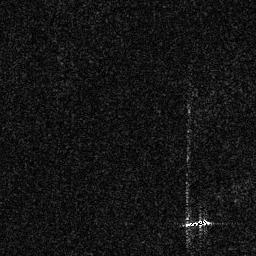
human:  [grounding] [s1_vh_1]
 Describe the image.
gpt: In the satellite image, there is  <ref>1 small ship </ref> <box>[[71, 84, 82, 89, 0]]</box> located at bottom right.